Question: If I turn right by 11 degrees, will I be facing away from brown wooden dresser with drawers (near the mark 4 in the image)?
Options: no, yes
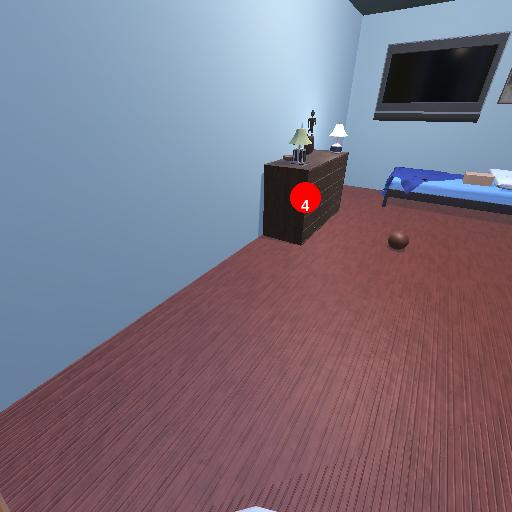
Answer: no